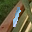
Label: 1